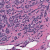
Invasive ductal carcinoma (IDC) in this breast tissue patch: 1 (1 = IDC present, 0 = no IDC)